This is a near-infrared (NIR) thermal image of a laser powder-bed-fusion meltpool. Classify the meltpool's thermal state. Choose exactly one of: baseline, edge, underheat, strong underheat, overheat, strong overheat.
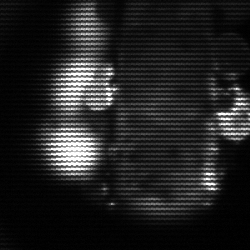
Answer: strong underheat